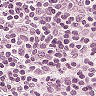
Metastatic tissue present: no